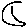
Label: moon